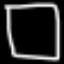
Label: square